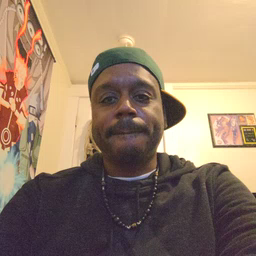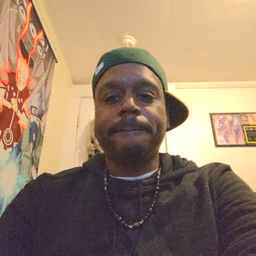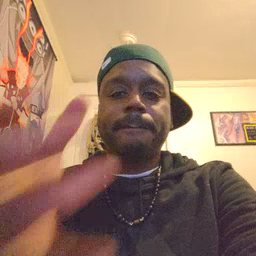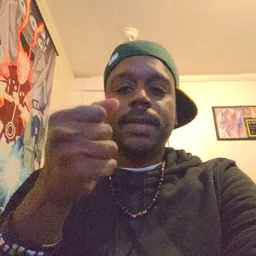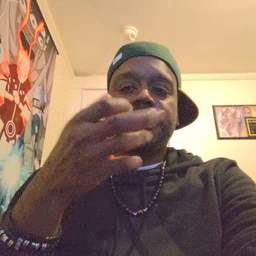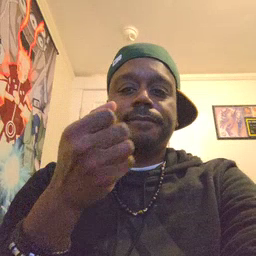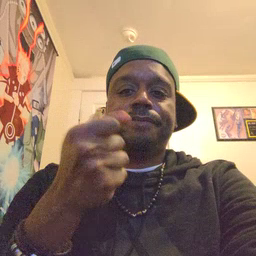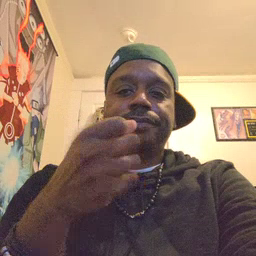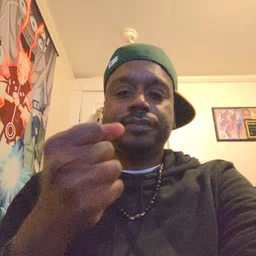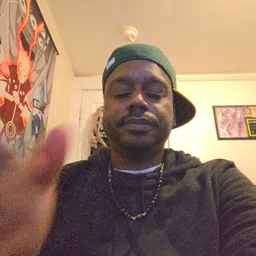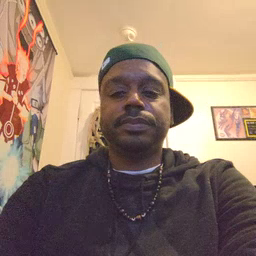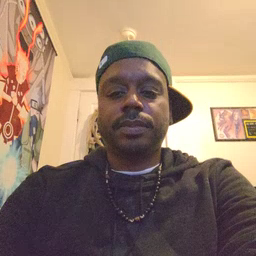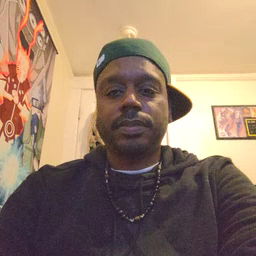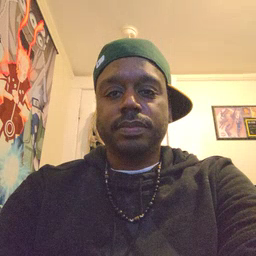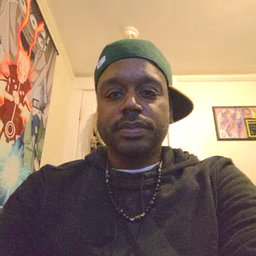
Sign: milk